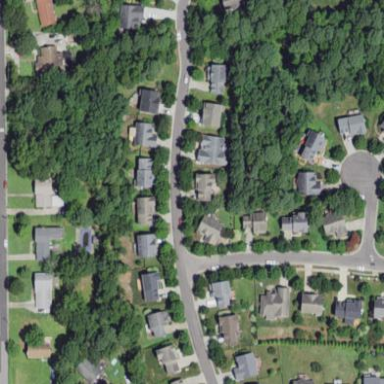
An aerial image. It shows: Residential neighbourhood.